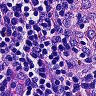
Metastatic tissue present: no